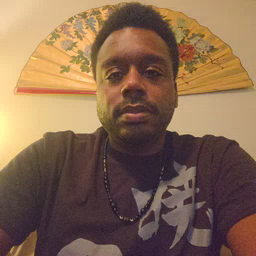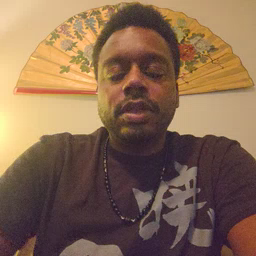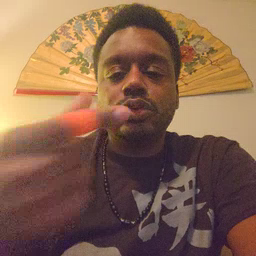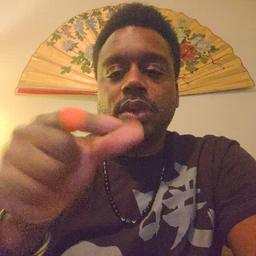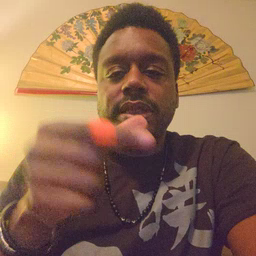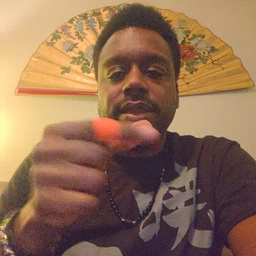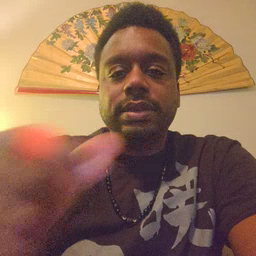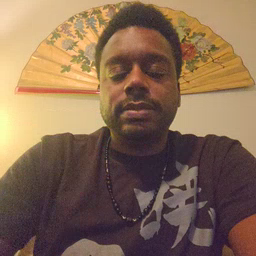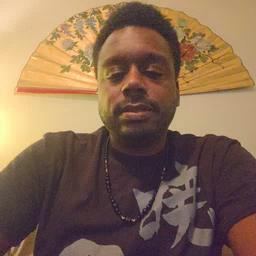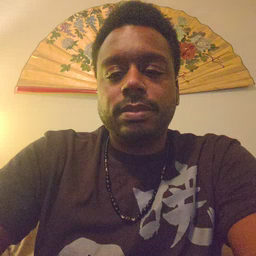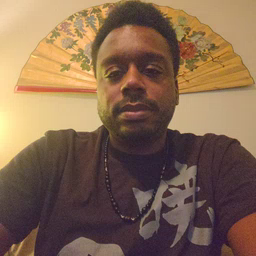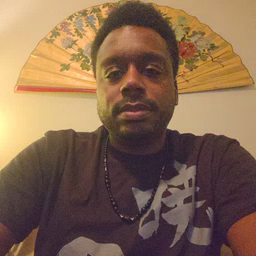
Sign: green